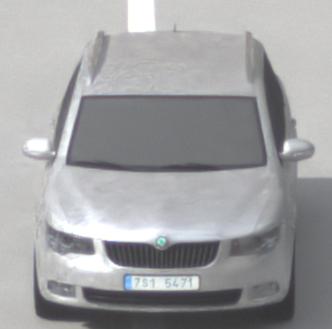
Make: Skoda
Model: Superb Combi 1.4 TSI
Detailed model: Superb (II) Combi
Model produced from: 2010/01
Model produced until: 2011/10
Doors: 5
Color: white
Road condition: dry road
Daytime: morning or afternoon
Contrast: low contrast